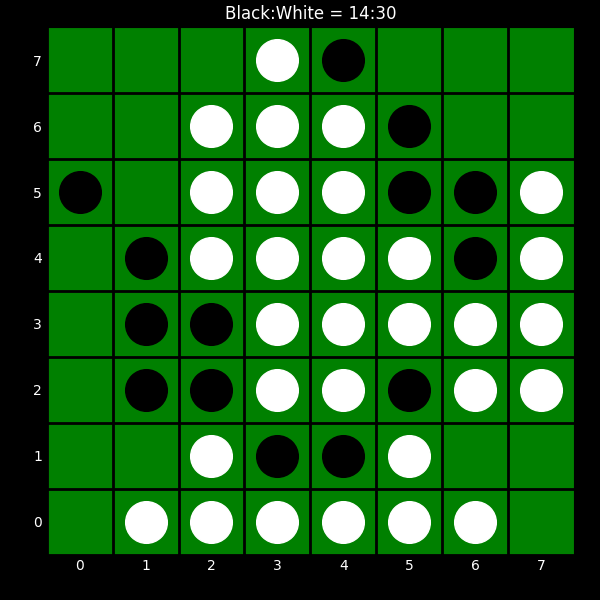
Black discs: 14
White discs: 30